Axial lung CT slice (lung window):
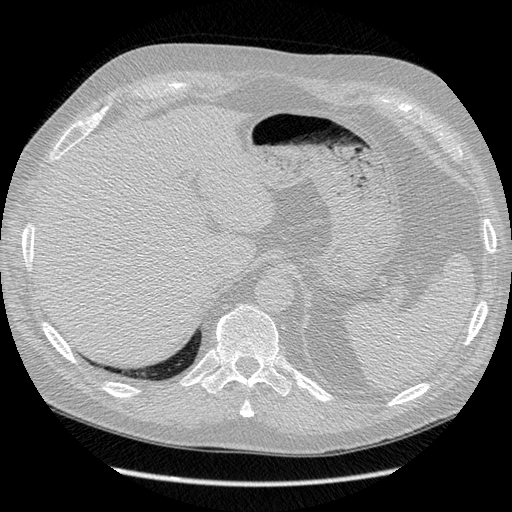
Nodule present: no